【题型】填空题　【知识点】平面几何　【难度】easy
图 1 中的机械设备叫做“转子发动机”，其核心零部件之一的转子形状是“曲侧面三棱柱”，图 2 是一个曲侧面三棱柱，它的侧棱垂直于底面，底面是“莱洛三角形”，莱洛三角形是以正三角形的三个顶点为圆心，正三角形的边长为半径画圆弧得到的，如图 3.若曲侧面三棱柱的高为 10，底面任意两顶点之间的距离为 40，则其侧面积为 \underline{\hspace{3cm}}．

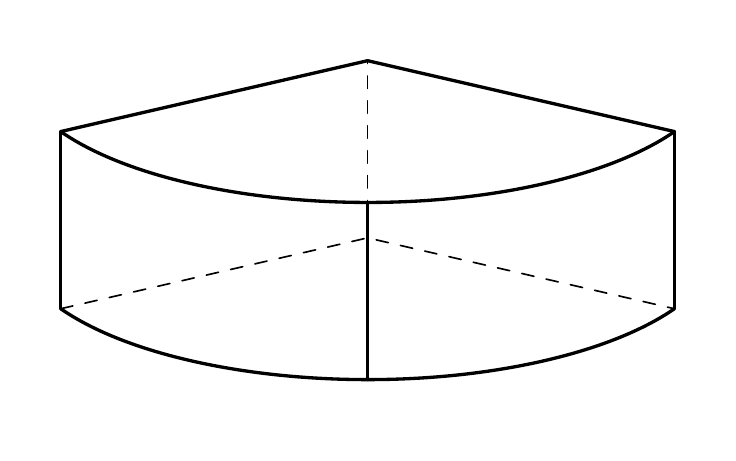
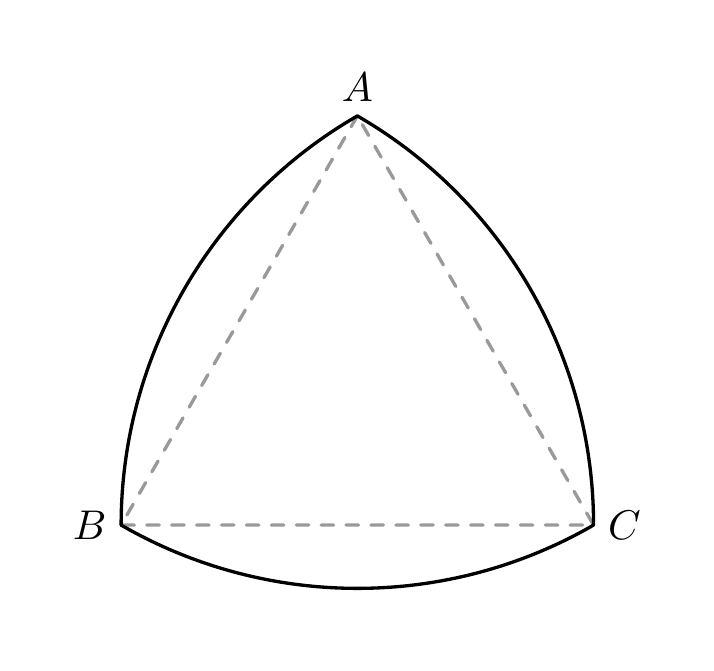
【解答】
\noindent
【答案】$400\pi$

\vspace{1em}

\noindent
【知识点】弧长的有关计算、棱柱表面积的有关计算

\vspace{1em}

\noindent
【分析】由曲侧面三棱柱的定义，其侧面为矩形，即可根据几何关系求侧面积.

\vspace{1em}

\noindent
【详解】由题意得 $\triangle ABC$ 为等边三角形，且边长为 40，如图所示，

\noindent
所以弧 $AC$ 的长度为 $l = \dfrac{\pi}{3} \cdot 40 = \dfrac{40\pi}{3}$，

\noindent
曲侧面三棱柱的三个侧面展开后，均是长为 $\dfrac{40\pi}{3}$，宽为 10 的矩形，

\noindent
所以曲侧面三棱柱的侧面积为 $3 \times \dfrac{40\pi}{3} \times 10 = 400\pi$．

\noindent
故答案为：$400\pi$